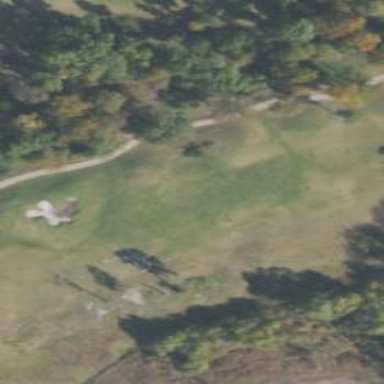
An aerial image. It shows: Golf fairway in the image.